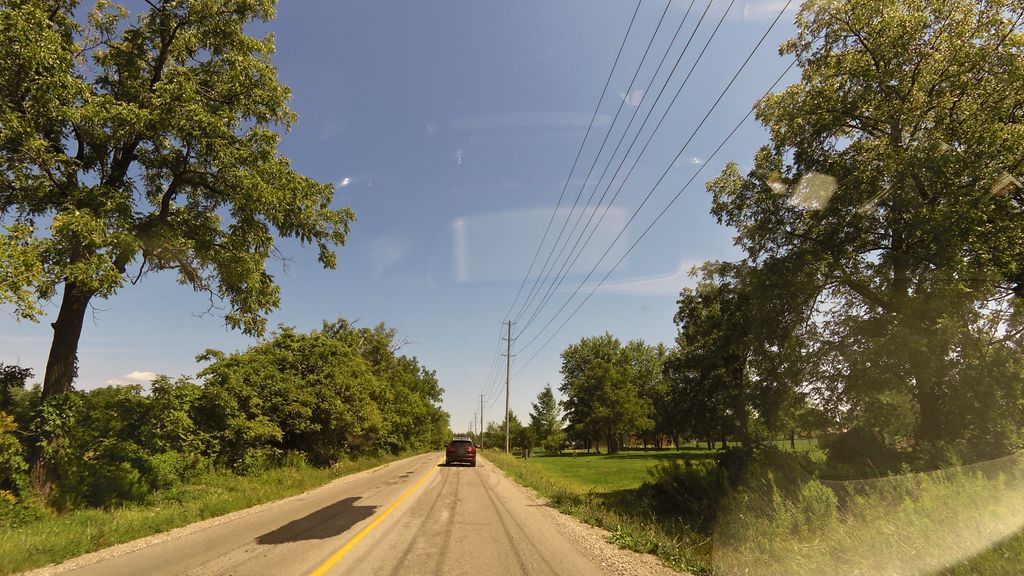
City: hamilton